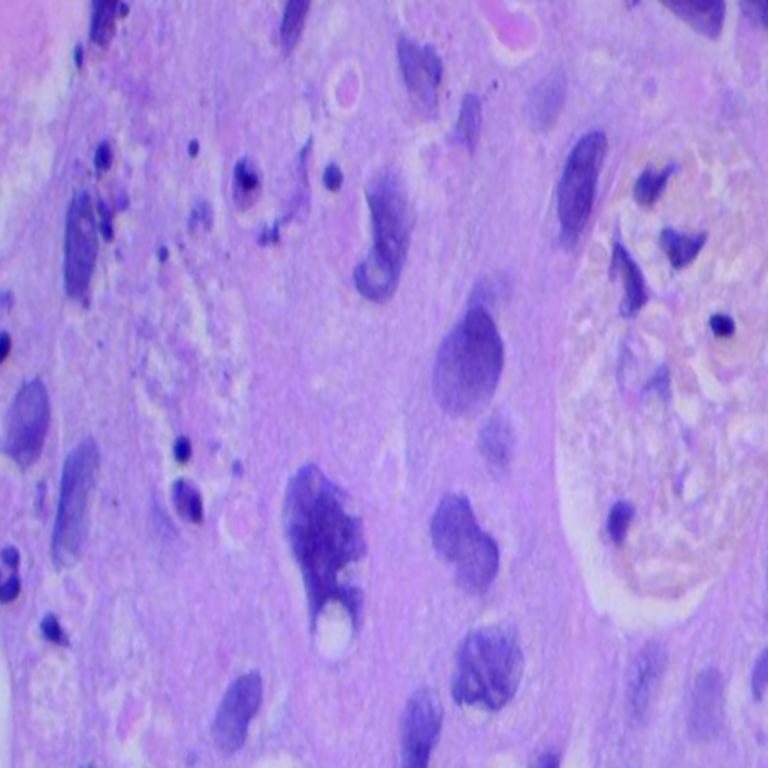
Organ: lung
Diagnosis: squamous carcinomas